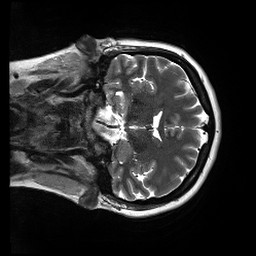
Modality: T2w
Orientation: coronal
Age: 35
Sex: female